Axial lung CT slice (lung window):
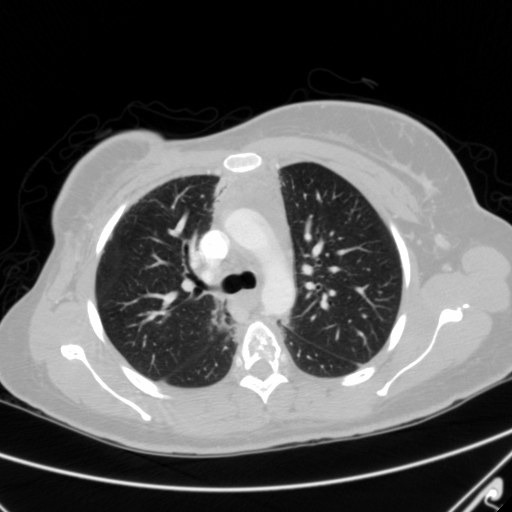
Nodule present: no